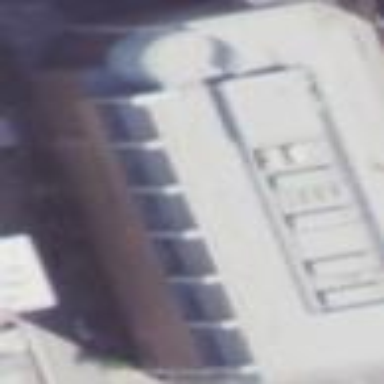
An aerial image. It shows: Commercial building.